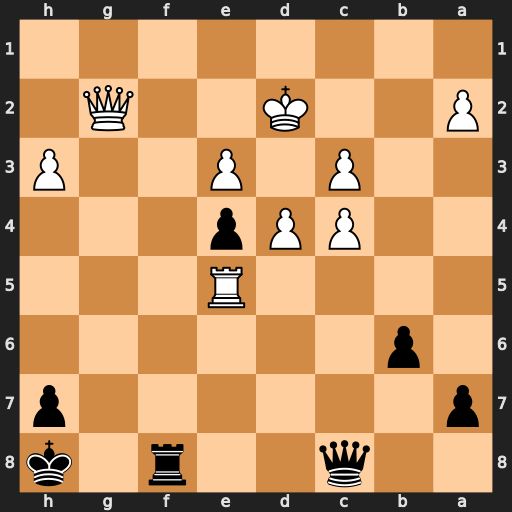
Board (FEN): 2q2r1k/p6p/1p6/4R3/2PPp3/2P1P2P/P2K2Q1/8
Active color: b
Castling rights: -
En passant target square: -
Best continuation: Qxc4 Qe2 Qxa2+